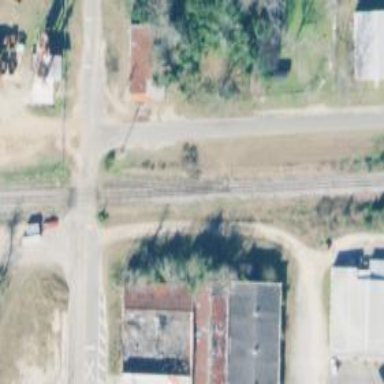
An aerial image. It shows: Railway spur junction.